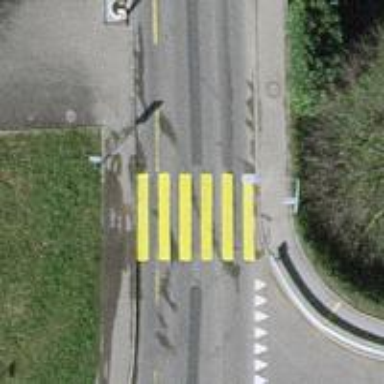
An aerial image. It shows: Uncontrolled zebra crossing on the road.